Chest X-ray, PA view. Patient: 61 years old, sex M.
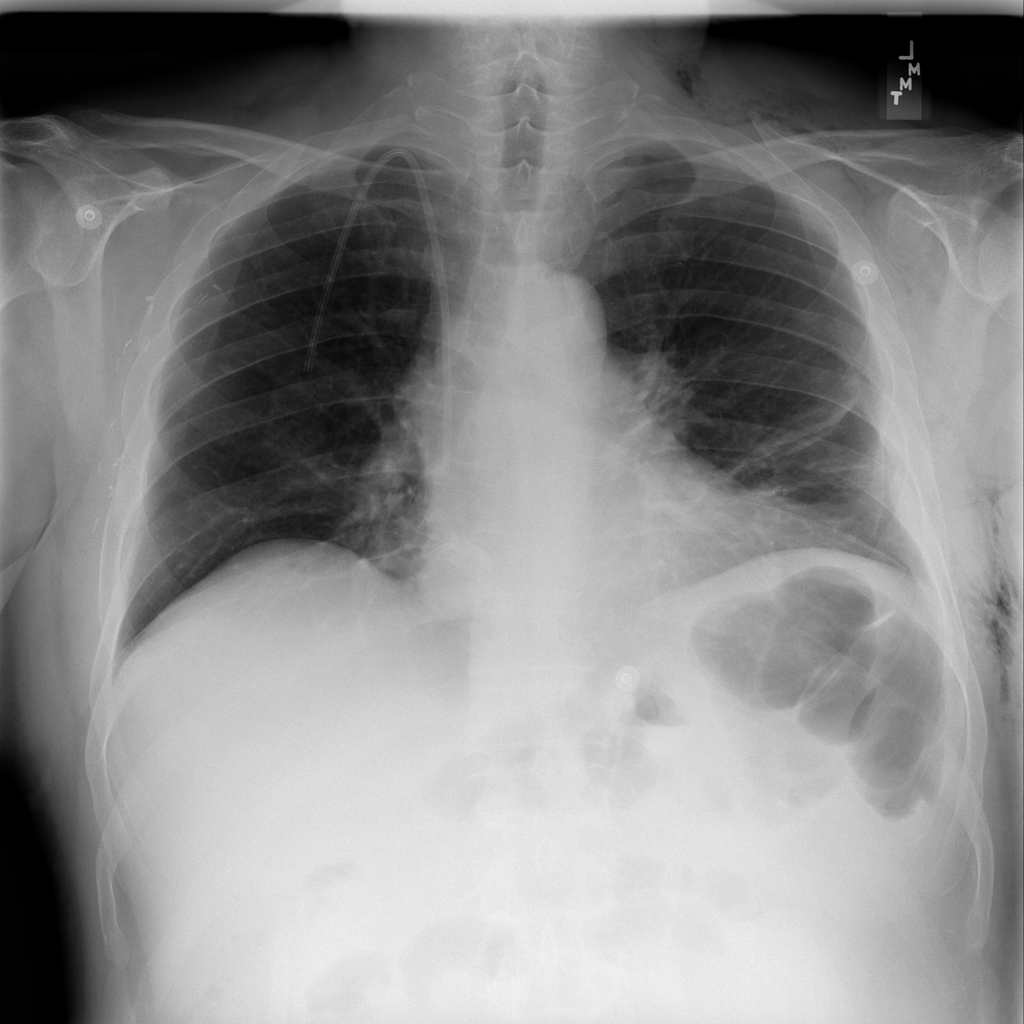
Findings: Pneumothorax